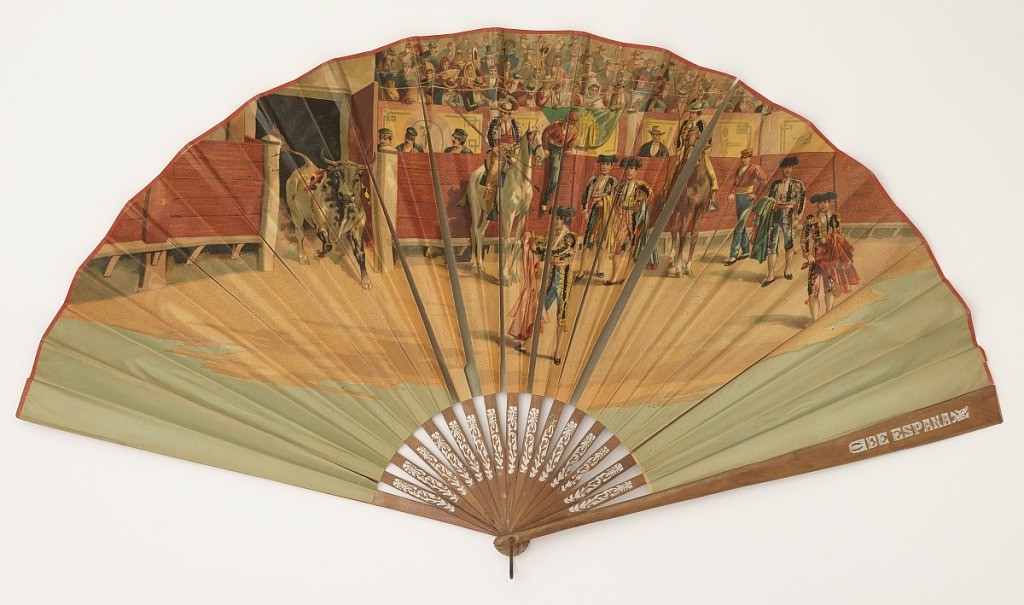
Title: Pleated fan
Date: late 19th century
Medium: Paper leaf with chromolithograph, wood sticks
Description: Pleated fan. Obverse has a bullfighting scene. Sticks of varnished wood with stamped silvered design.